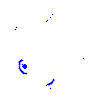
Particle: kaon